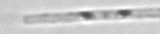
Label: Leptocylindrus